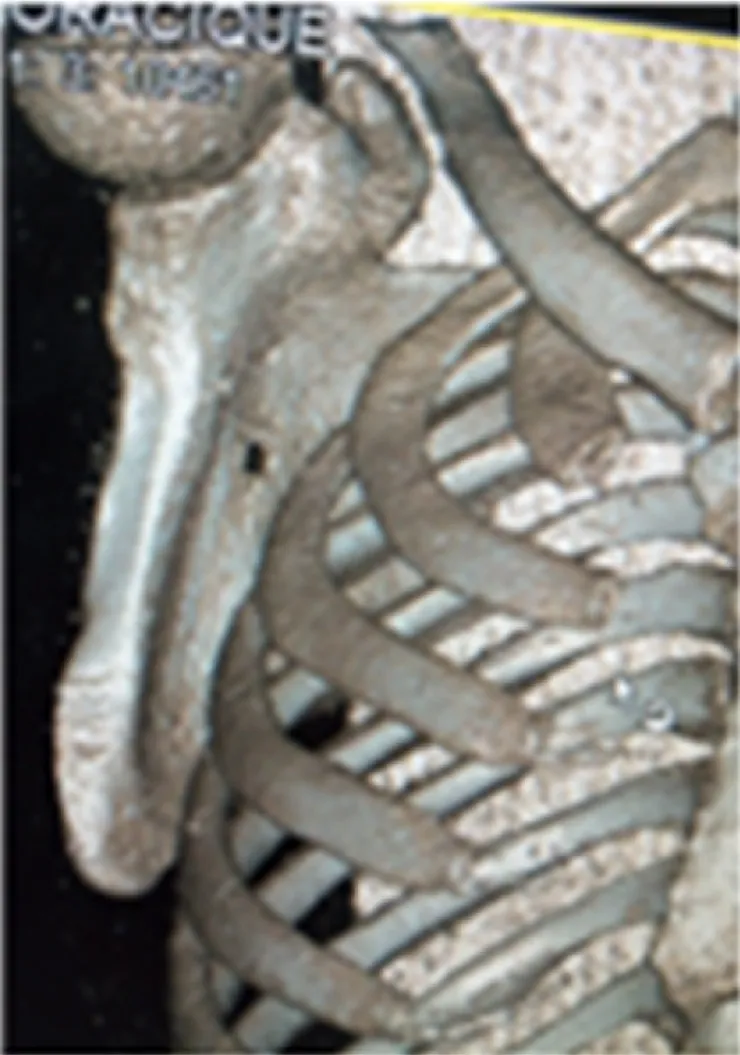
Scapula after excision of osteochondroma.
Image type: radiology (ct)